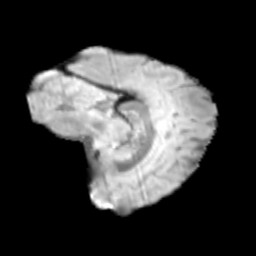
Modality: T2w
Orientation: sagittal
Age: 12
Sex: male
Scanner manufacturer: siemens
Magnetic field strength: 3 T
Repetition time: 3.8 s
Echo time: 0.07 s